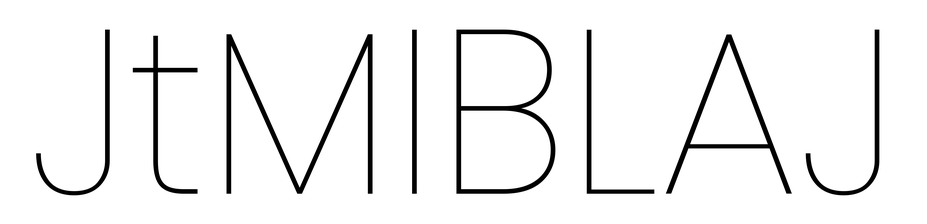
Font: Poppins-Thin